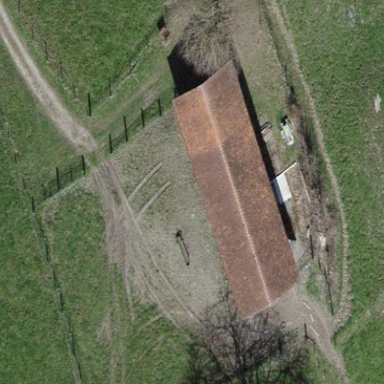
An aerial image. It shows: Shed building.